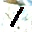
Label: 1